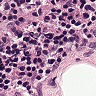
Metastatic tissue present: no